Interaction volume radius: 10 \u00c5
Interaction volume height: 20 \u00c5
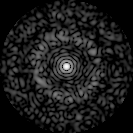
Disorder parameter: 0.8367